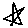
Label: star